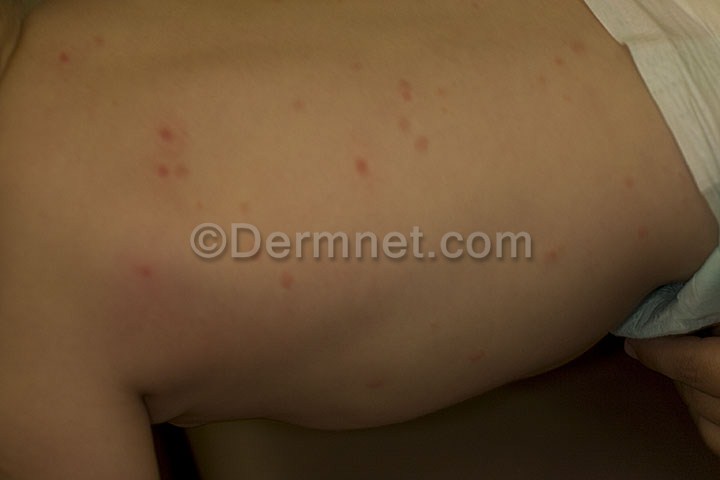
Disease: Exanthems and Drug Eruptions